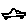
Label: car